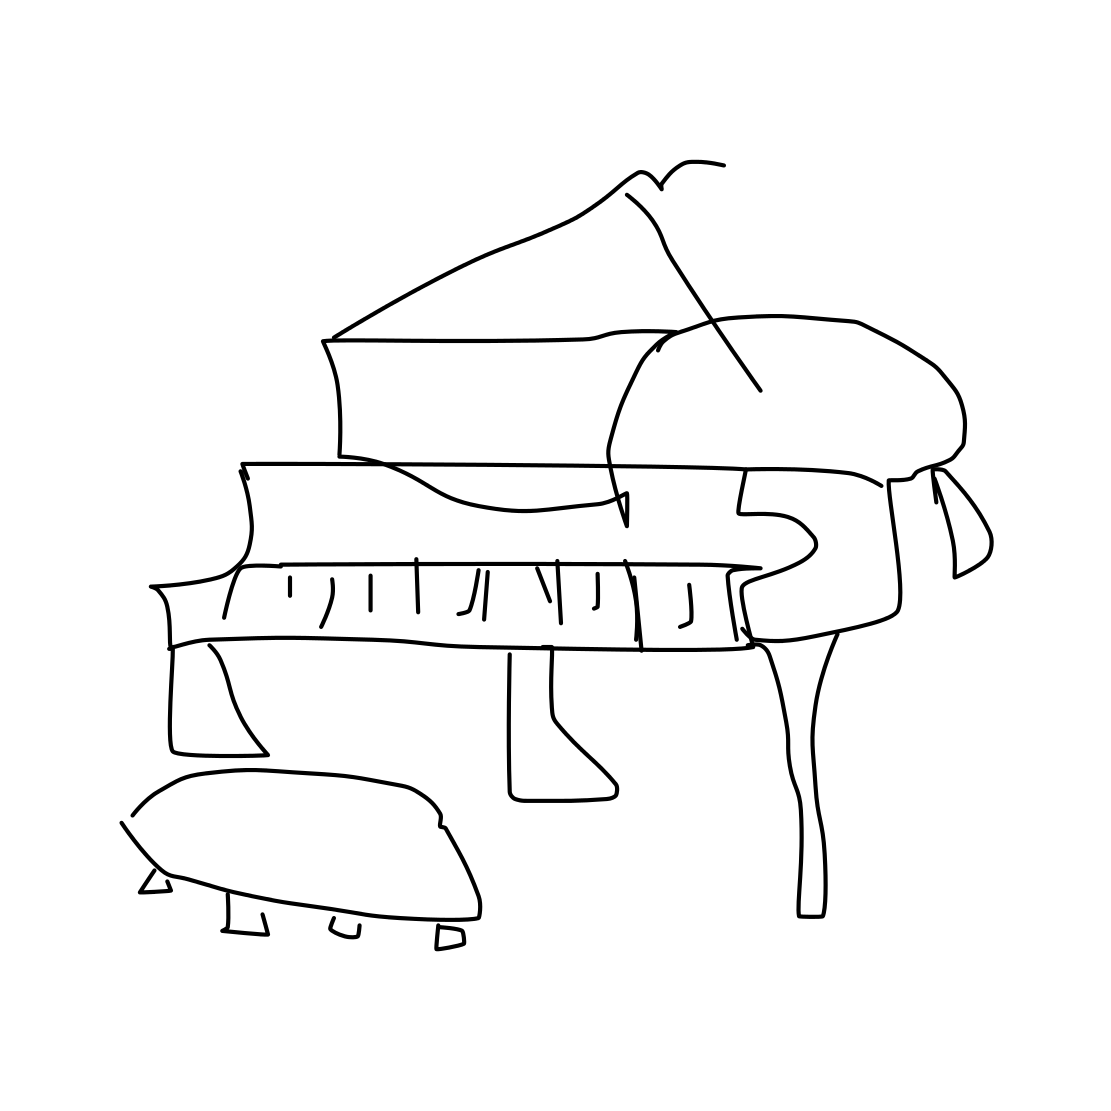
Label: piano